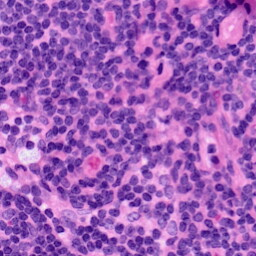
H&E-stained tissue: LymphNode